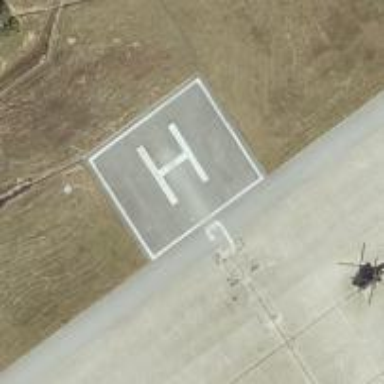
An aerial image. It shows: Image showing helipad at airport.